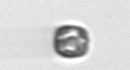
Label: Thalassiosira